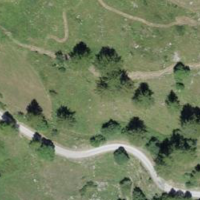
EUNIS habitat code: 24
Species observed at this site:
Polypodium vulgare
Aricia artaxerxes
Seseli libanotis
Euphorbia cyparissias
Dactylorhiza sambucina
Papilio machaon
Tettigonia viridissima
Juniperus communis
Emberiza cia
Fragaria vesca
Parnassius apollo
Phyteuma betonicifolium
Melica nutans